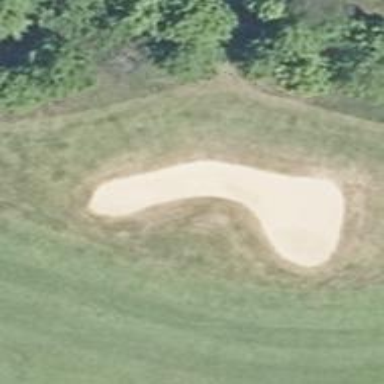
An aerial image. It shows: Bunker on golf course.